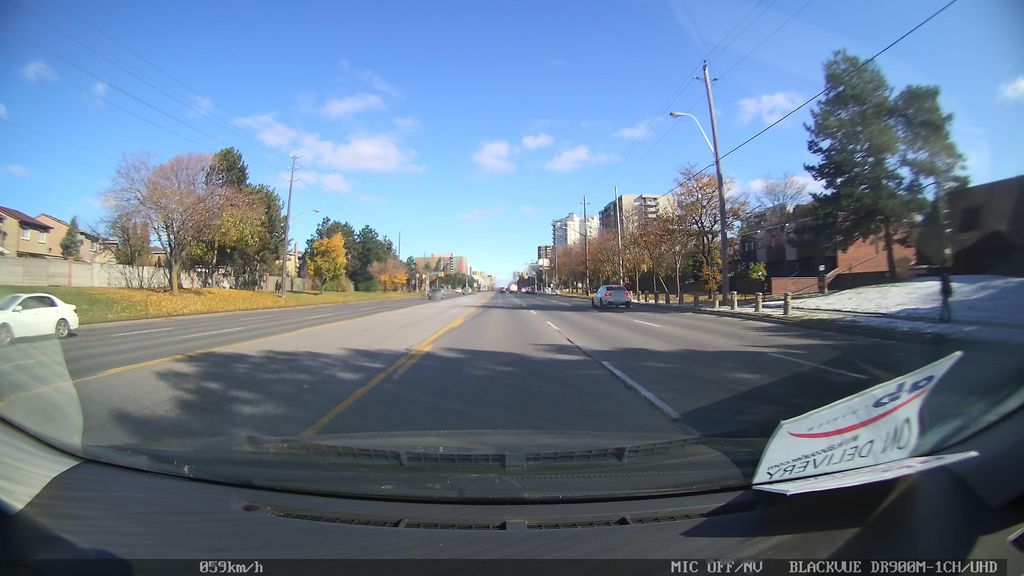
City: toronto